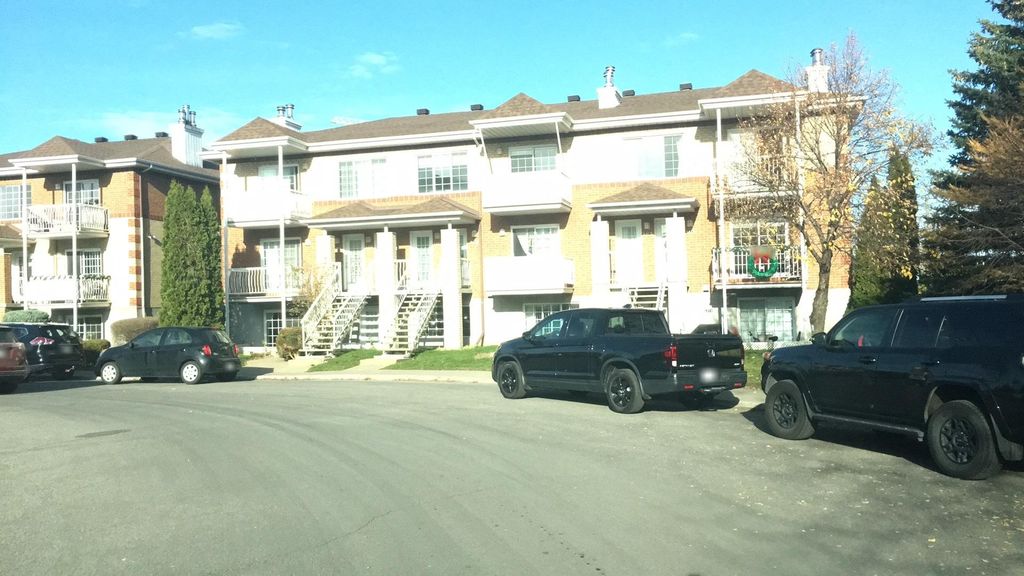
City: montreal